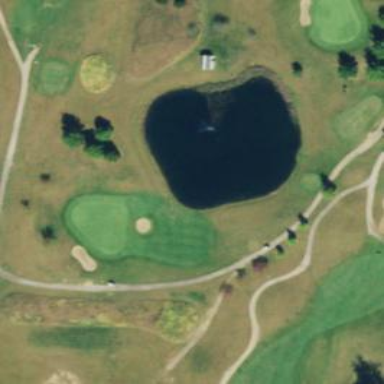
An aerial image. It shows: Water hazard on golf course. The hazard is natural water feature.